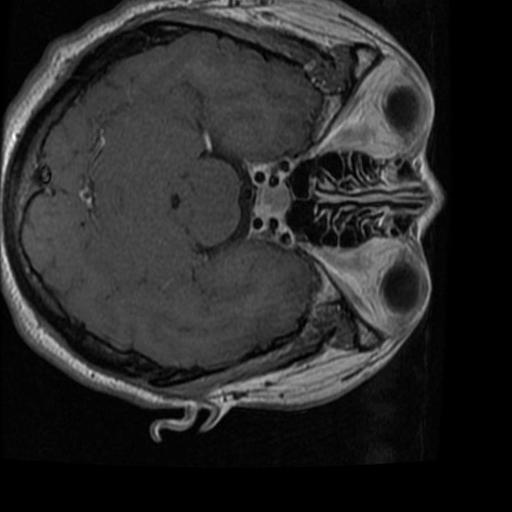
Label: brain_tumor